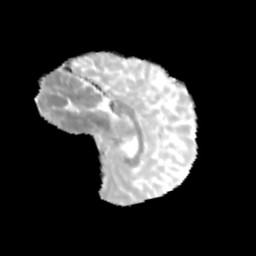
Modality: MD
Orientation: sagittal
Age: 13
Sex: male
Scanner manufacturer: siemens
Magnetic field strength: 3 T
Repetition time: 3.8 s
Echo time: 0.07 s